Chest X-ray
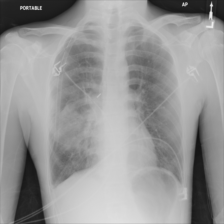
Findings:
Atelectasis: negative
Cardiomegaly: negative
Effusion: negative
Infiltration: negative
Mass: negative
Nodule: negative
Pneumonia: negative
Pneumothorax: positive
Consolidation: negative
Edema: negative
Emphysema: negative
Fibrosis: negative
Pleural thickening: negative
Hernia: negative